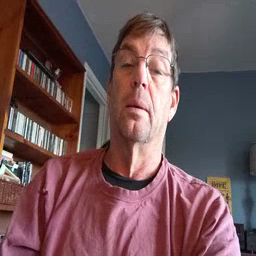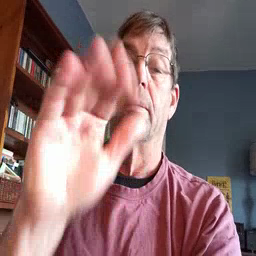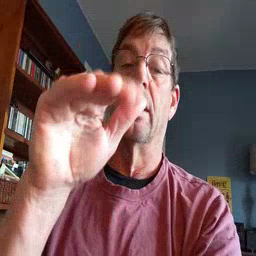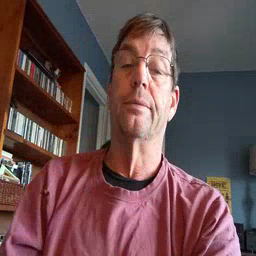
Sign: bye